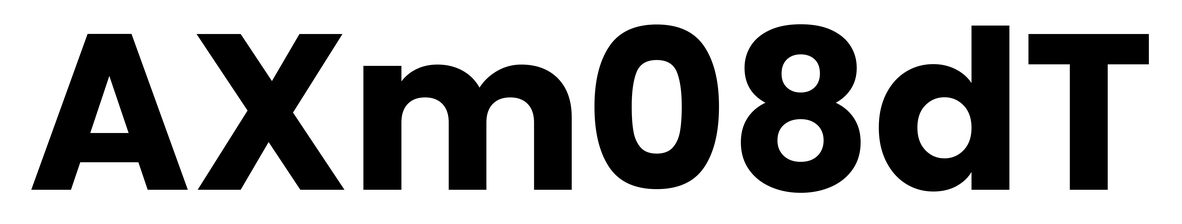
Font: Poppins-Bold